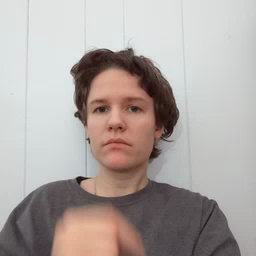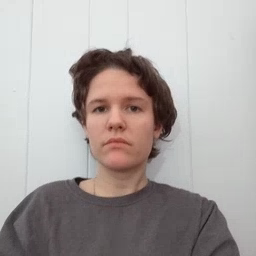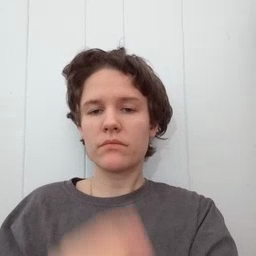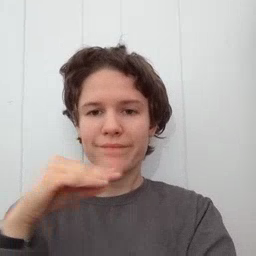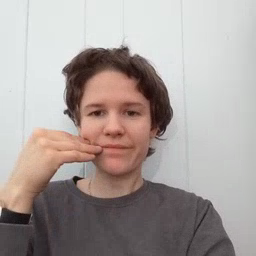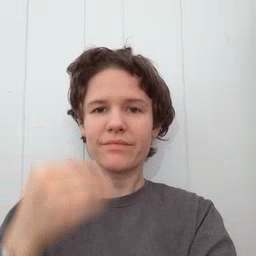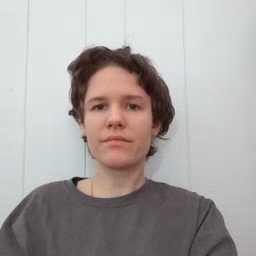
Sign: smile